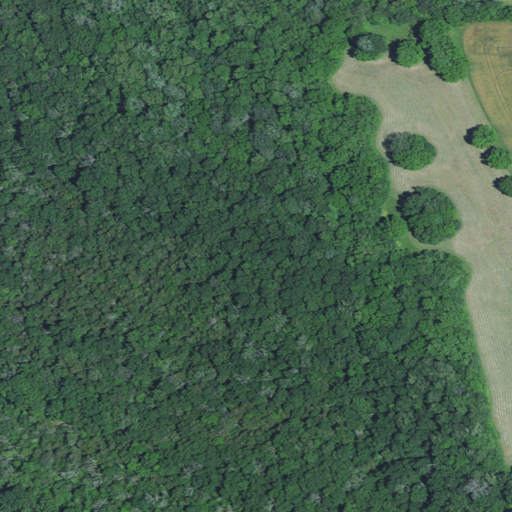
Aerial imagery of mountain in Kentucky named Little Knob containing deciduous forest, mixed forest, evergreen forest, pasture, and cultivated crops